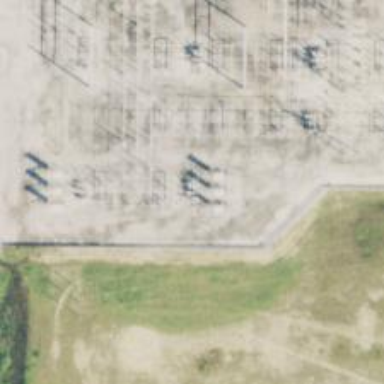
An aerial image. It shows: Switch for power supply.